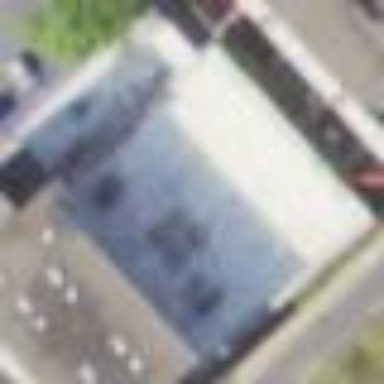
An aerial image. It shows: Fitness center building.